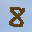
Label: 8